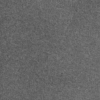
Label: dusty